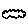
Label: cloud